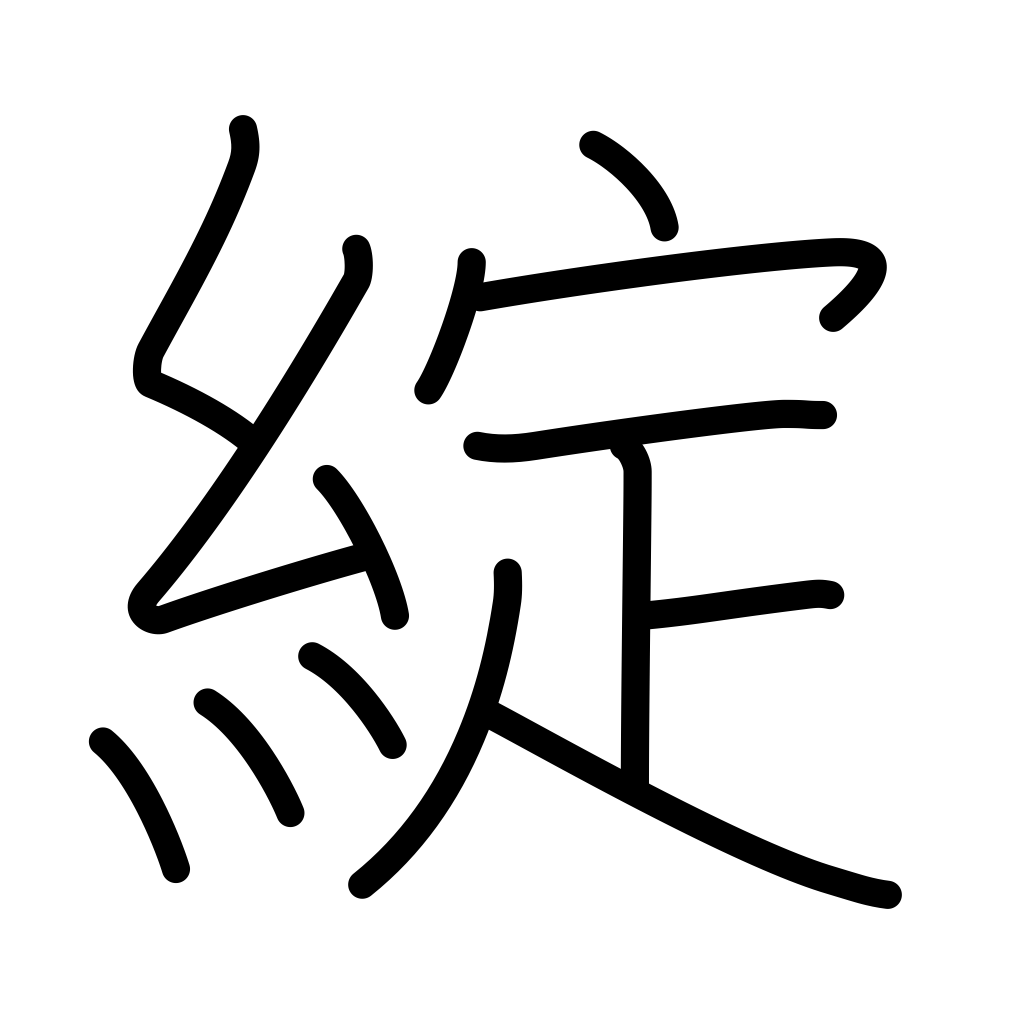
Meaning: be rent, ripped, unravel, run, begin to open, smile